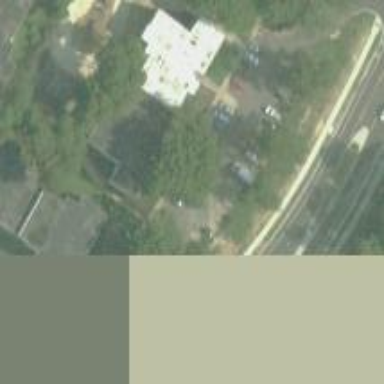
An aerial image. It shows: Residential building.